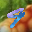
Label: 9